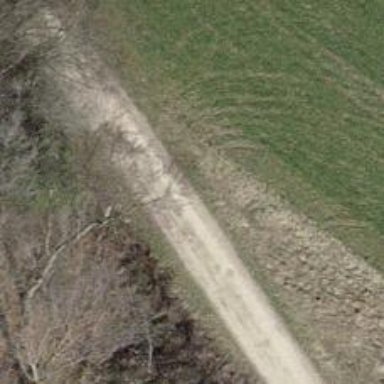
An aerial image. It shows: Gravel track with grade2 quality.